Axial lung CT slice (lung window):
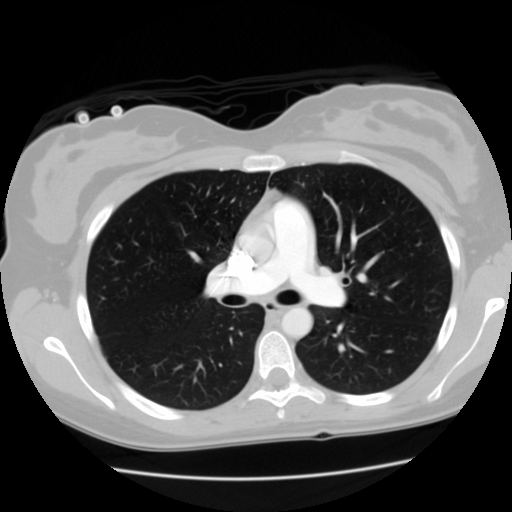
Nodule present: no